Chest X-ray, AP view. Patient: 41 years old, sex M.
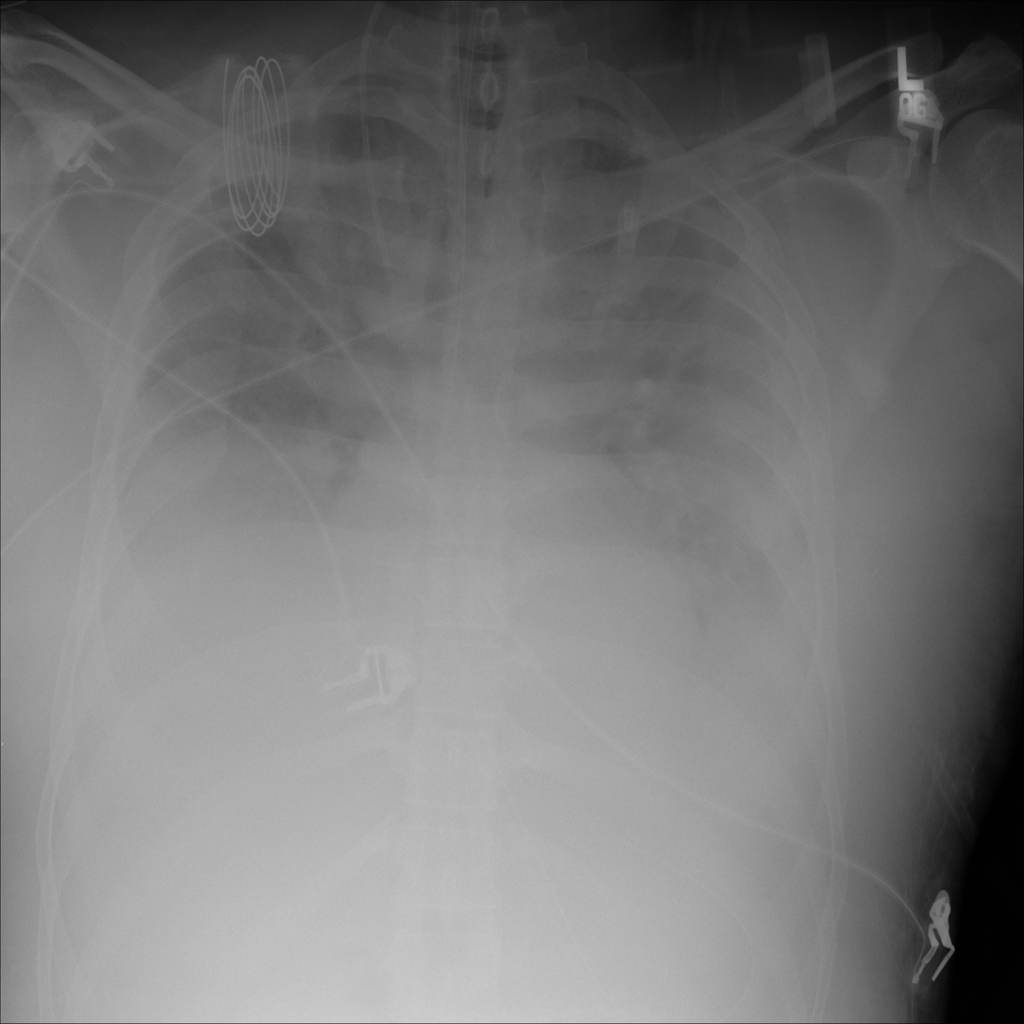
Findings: No Finding